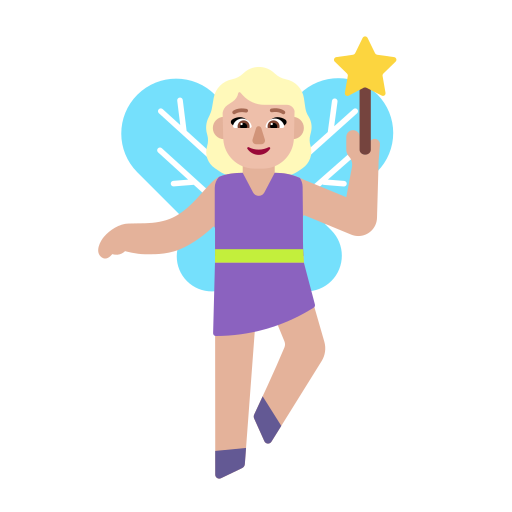
woman fairy flat  light